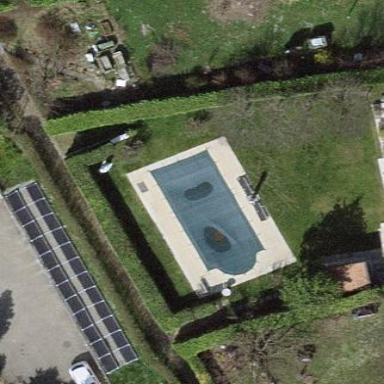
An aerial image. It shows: Swimming pool located in leisure land.